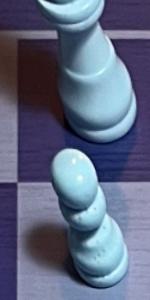
Label: Pawn_White